【题型】解答题　【知识点】解析几何　【难度】easy
2019 年春节档非常热门的电影《流浪地球》引发如下思考：假设地球（设为质点 \(P\)，地球半径忽略不计）借助原子发动机开始流浪的轨道是以木星（看作球体，其半径为 \(R = 700\) 万米）的中心 \(F\) 为右焦点的椭圆 \(C\). 已知地球的近木星点 \(A\)（轨道上离木星表面最近的点）到木星表面的距离为 100 万米，远离木星点 \(B\)（轨道上离木星表面最远的点）到木星表面的距离为 2500 万米.

\vspace{1em}

(1) 求如图给定的坐标系下椭圆 \(C\) 的标准方程;

(2) 若地球在流浪的过程中，由 \(A\) 第一次逆时针流浪到与轨道中心 \(O\) 的距离为 \(\sqrt{ab}\) 万米时（其中 \(a,b\) 分别为椭圆的长半轴、短半轴的长），由于木星引力，部分原子发动机突然失去了动力，此时地球向着木星方向开始变轨（如图所示），假设地球变轨后的轨道为一条直线 \(L\)，称这条直线的斜率 \(k\) 为“变轨系数”，求“变轨系数”\(k\) 的取值范围，使地球与木星不会发生碰撞.（精确到小数点后一位）

\vspace{1em}
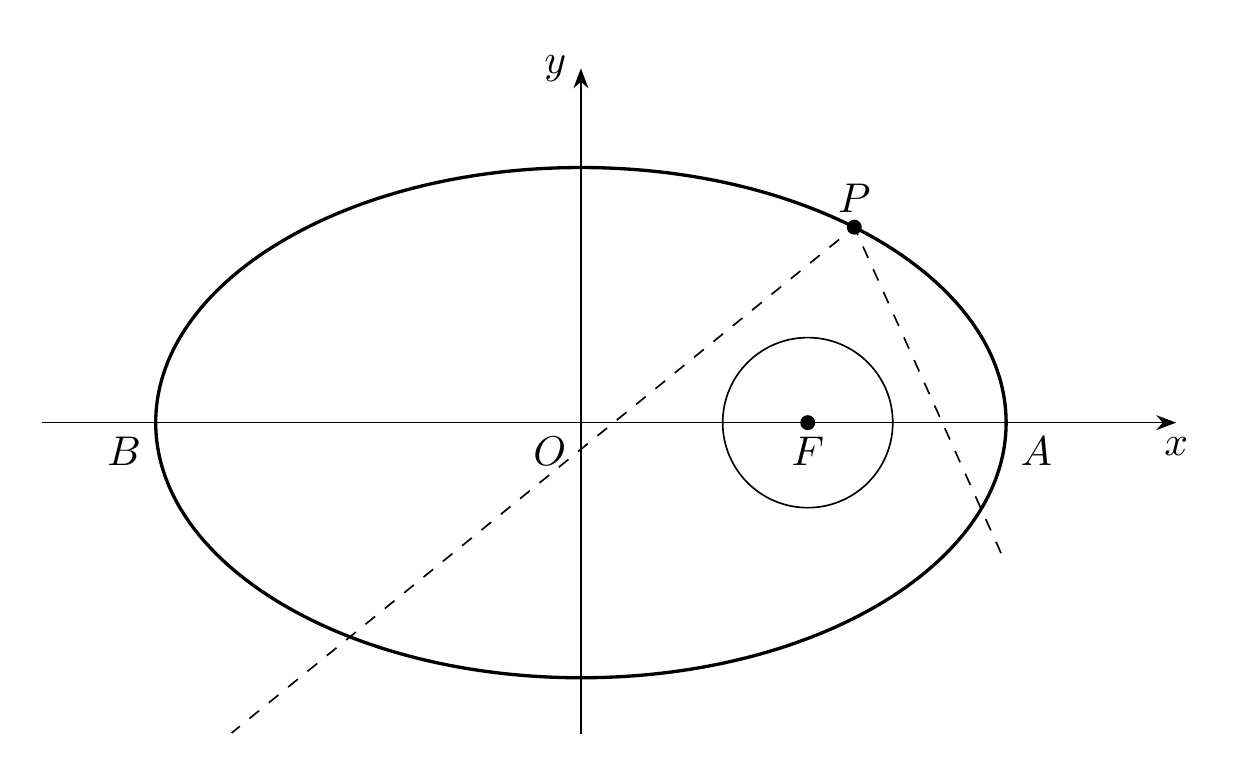
【解答】

\textbf{【答案】}
(1) \(\boldsymbol{\dfrac{x^2}{4000000} + \dfrac{y^2}{2560000} = 1}\);
(2) \(\boldsymbol{(-1.8, 1.1)}\).

\vspace{1em}

\textbf{【知识点】}
星体运行轨道问题、根据 \(a,b,c\) 求椭圆标准方程

\vspace{1em}

\textbf{【分析】}
(1) 根据题意求出 \(a,c\)，即可得椭圆标准方程;
(2) 设变轨时，地球位于 \(P(x_0,y_0)\)，根据 \(P\) 到原点距离及 \(P\) 在椭圆上可得点坐标，设出直线方程，利用点到直线的距离建立不等式求解.

\vspace{1em}

\textbf{【详解】}
(1) 设椭圆的方程为 \(\dfrac{x^2}{a^2} + \dfrac{y^2}{b^2} = 1\)，

由题意知，

a - c = 700 + 100 = 800, \\
a + c = 700 + 2500 = 3200,

解得 \(a = 2000\)，\(c = 1200\)，

所以 \(b^2 = a^2 - c^2 = 1600^2\)，

故所求椭圆的方程为：
\[
\dfrac{x^2}{4000000} + \dfrac{y^2}{2560000} = 1.
\]

\vspace{1em}

(2) 由 (1) 知 \(ab = 3200000\)，

设变轨时，地球位于 \(P(x_0,y_0)\)，

则 \(x_0^2 + y_0^2 = ab = 3200000\)，

又 \(\dfrac{x_0^2}{4000000} + \dfrac{y_0^2}{2560000} = 1\)，

解得 \(x_0 = \dfrac{4000}{3},\ y_0 = \dfrac{1600\sqrt{5}}{3}\)，

设过点 \(P\) 的直线方程为
\[
y - \dfrac{1600\sqrt{5}}{3} = k\left(x - \dfrac{4000}{3}\right),
\]
即
\[
kx - y - \dfrac{4000}{3}k + \dfrac{1600\sqrt{5}}{3} = 0,
\]

由
\[
\dfrac{\left|1200k - \dfrac{4000}{3}k + \dfrac{1600\sqrt{5}}{3}\right|}{\sqrt{k^2 + 1}} > 700,
\]

化简可得
\[
425k^2 + 128\sqrt{5}k - 839 < 0,
\]

解得 \(-1.8 < k < 1.1\).

若使地球与木星不会发生碰撞，则“变轨系数”\(k\) 的取值范围是 \((-1.8, 1.1)\).